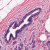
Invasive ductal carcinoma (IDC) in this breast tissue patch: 1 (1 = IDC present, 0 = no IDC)